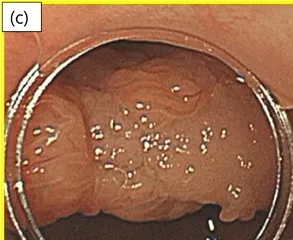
Endoscopic findings of traditional serrated adenoma (TSA) with superficially serrated adenomas (SuSA). (c) High-power view showing the boundary between the TSA and SuSA components (the yellow box in Figure 1b). The TSA component appears reddish on white-light imaging.
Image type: endoscopy (gi_endoscopy)